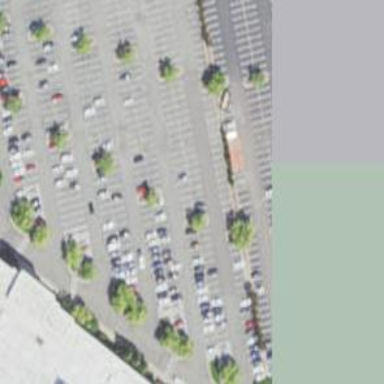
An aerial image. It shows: Parking area with surface.